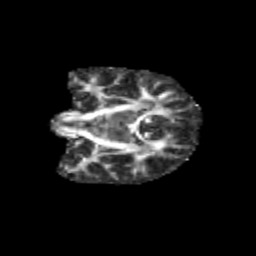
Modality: FA
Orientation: coronal
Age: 11
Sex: female
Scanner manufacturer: siemens
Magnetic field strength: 3 T
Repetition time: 3.8 s
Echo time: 0.07 s